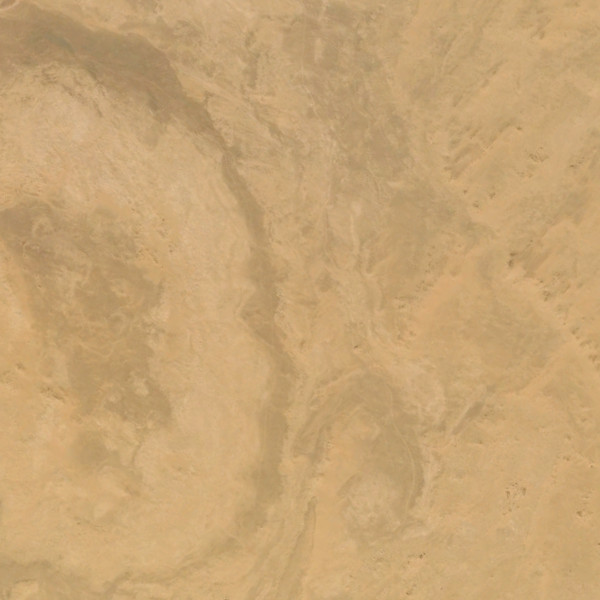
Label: Desert